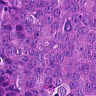
Metastatic tissue present: yes